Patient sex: F
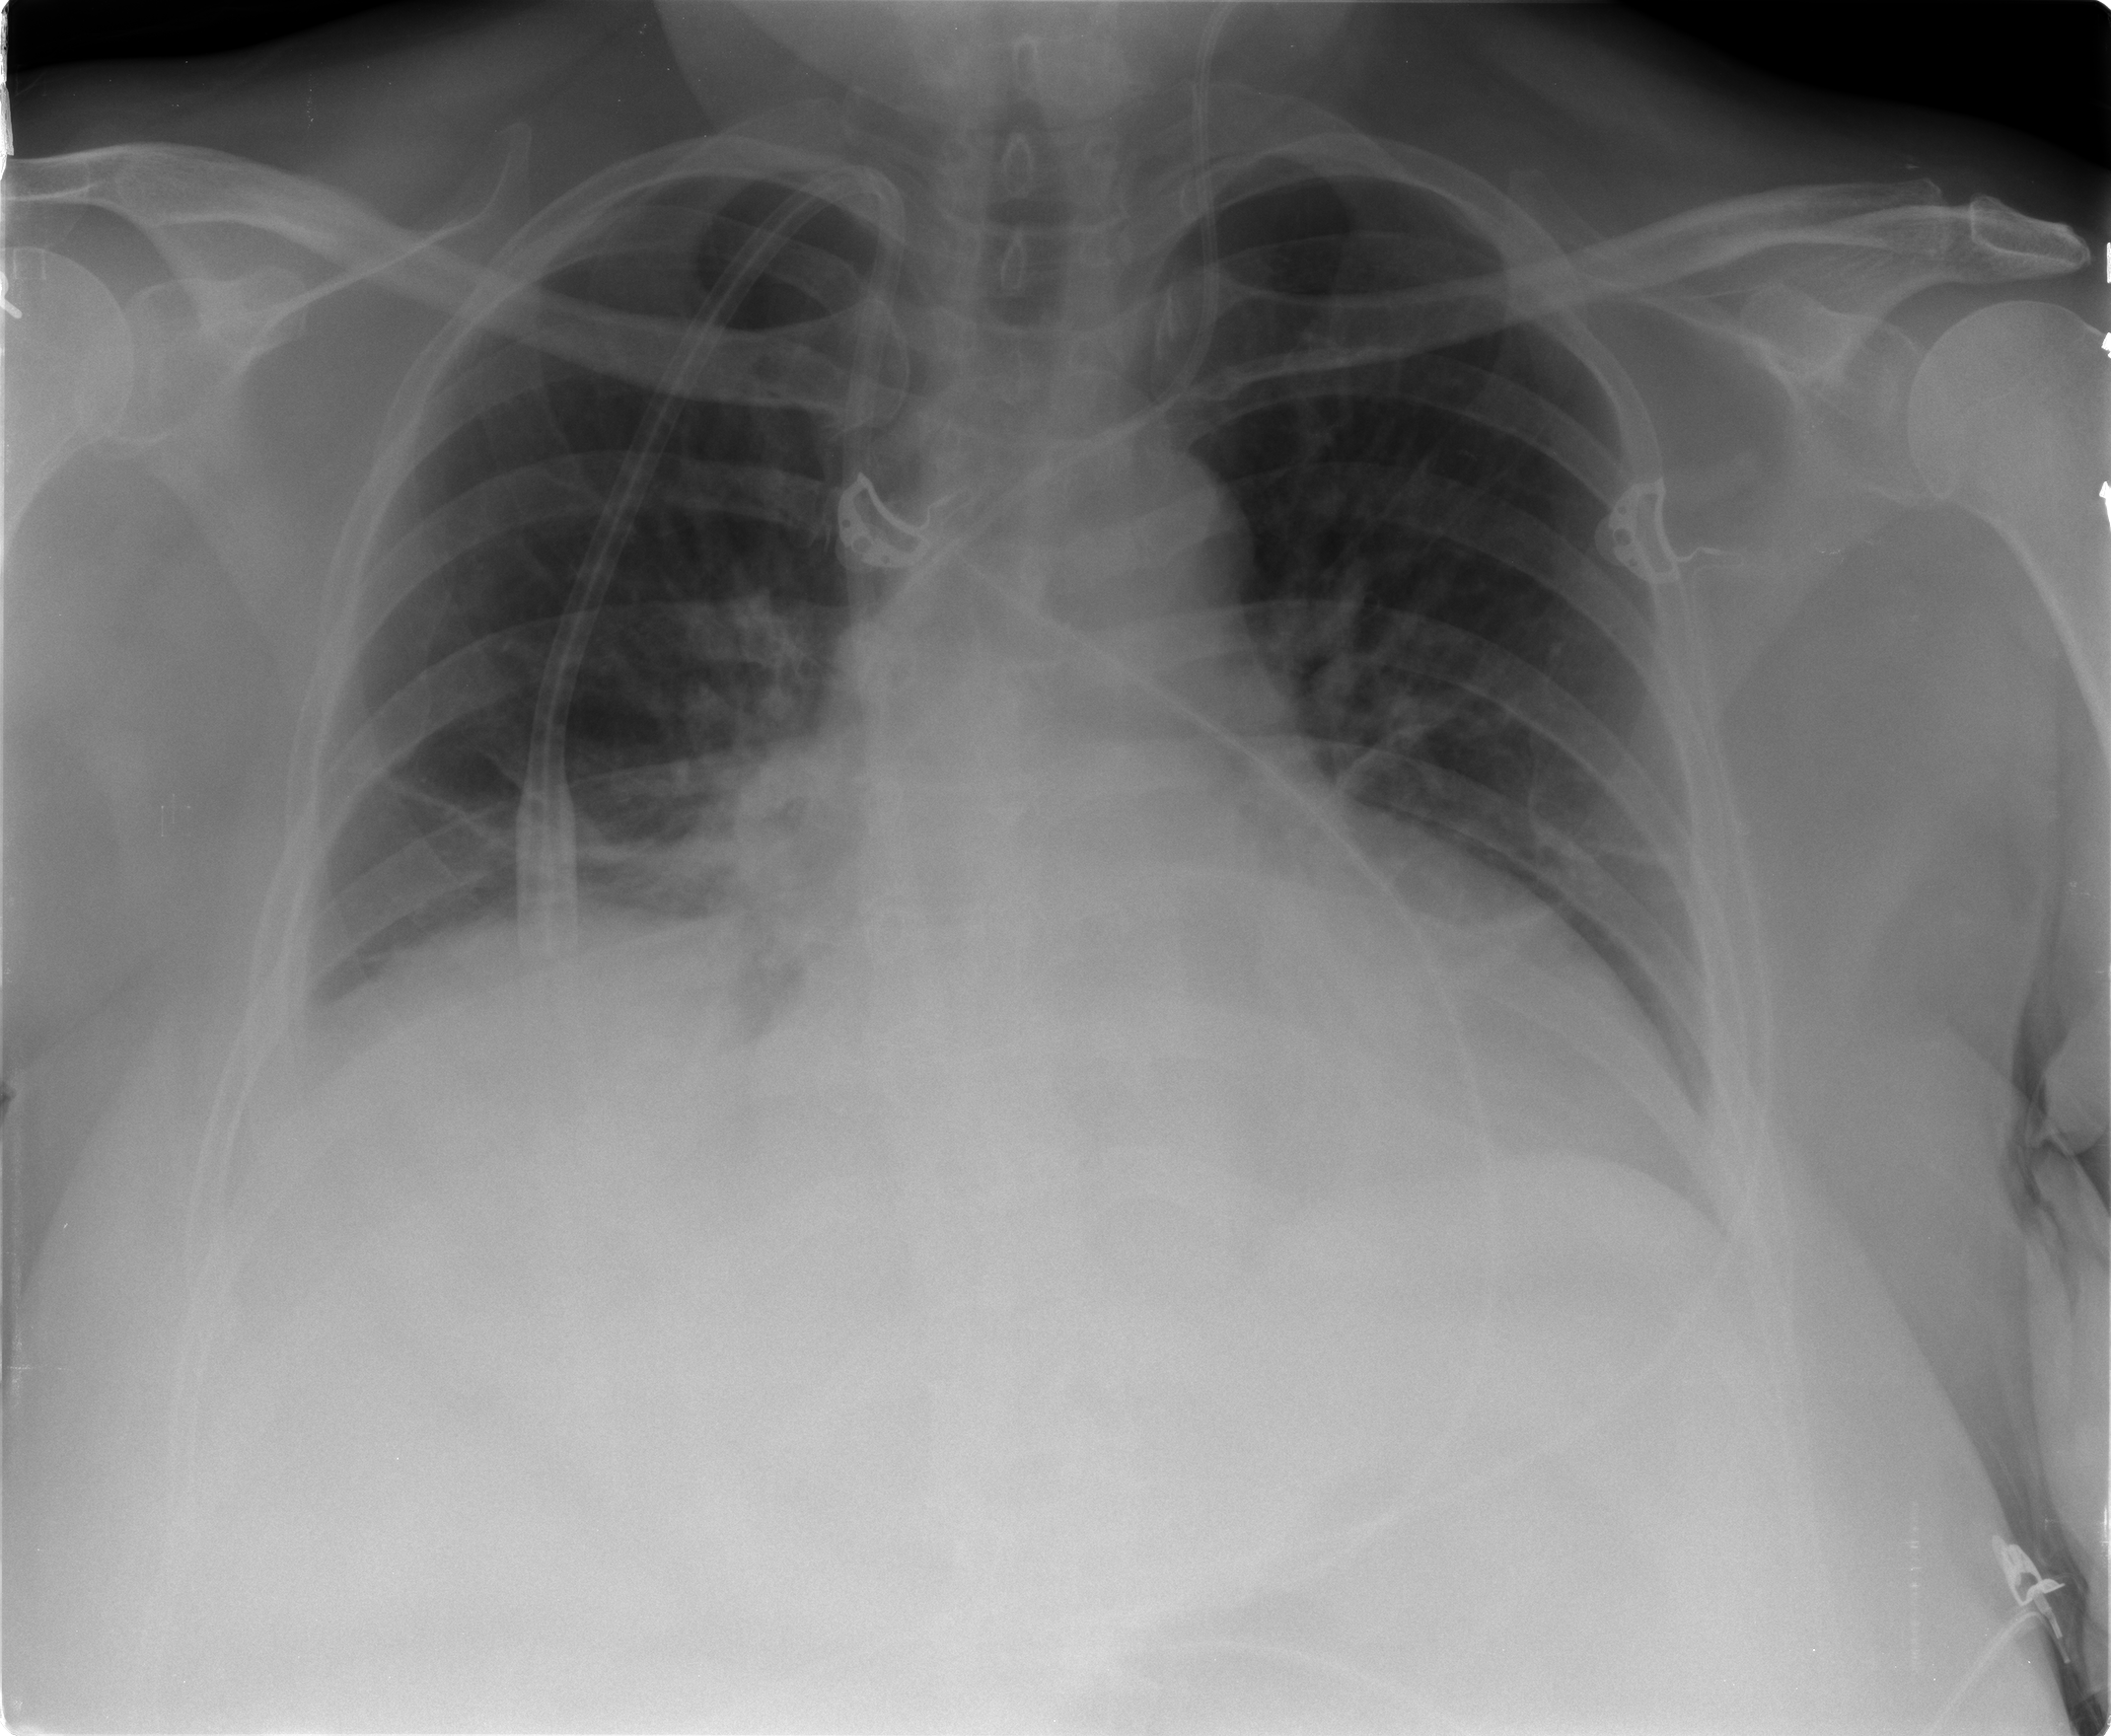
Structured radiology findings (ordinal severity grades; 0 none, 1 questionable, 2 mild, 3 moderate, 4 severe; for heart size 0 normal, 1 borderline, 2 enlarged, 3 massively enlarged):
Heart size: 2
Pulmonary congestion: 2
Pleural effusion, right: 2
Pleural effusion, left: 0
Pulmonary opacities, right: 0
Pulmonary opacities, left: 0
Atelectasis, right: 2
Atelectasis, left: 0